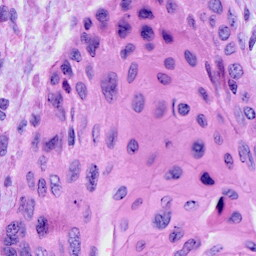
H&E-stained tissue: Cervix